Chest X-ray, AP view. Patient: 17 years old, sex M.
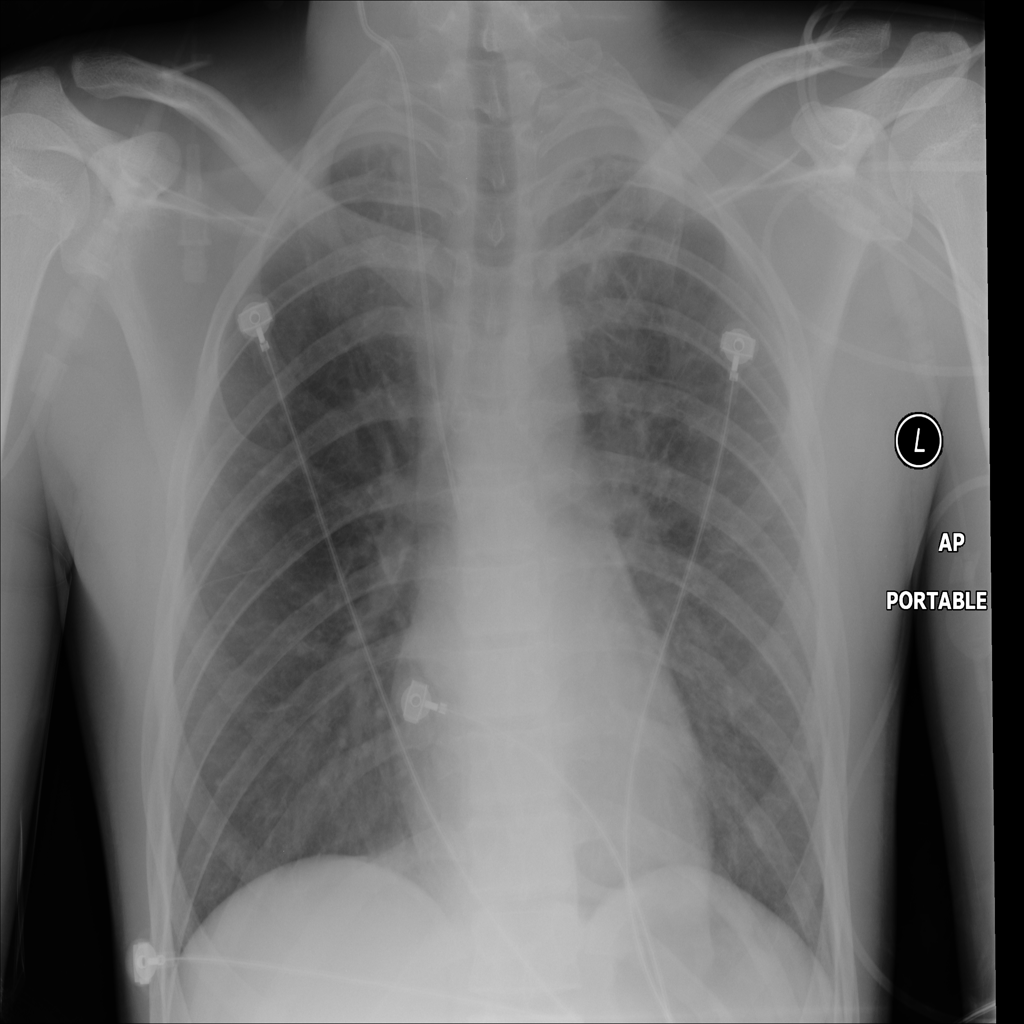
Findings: No Finding